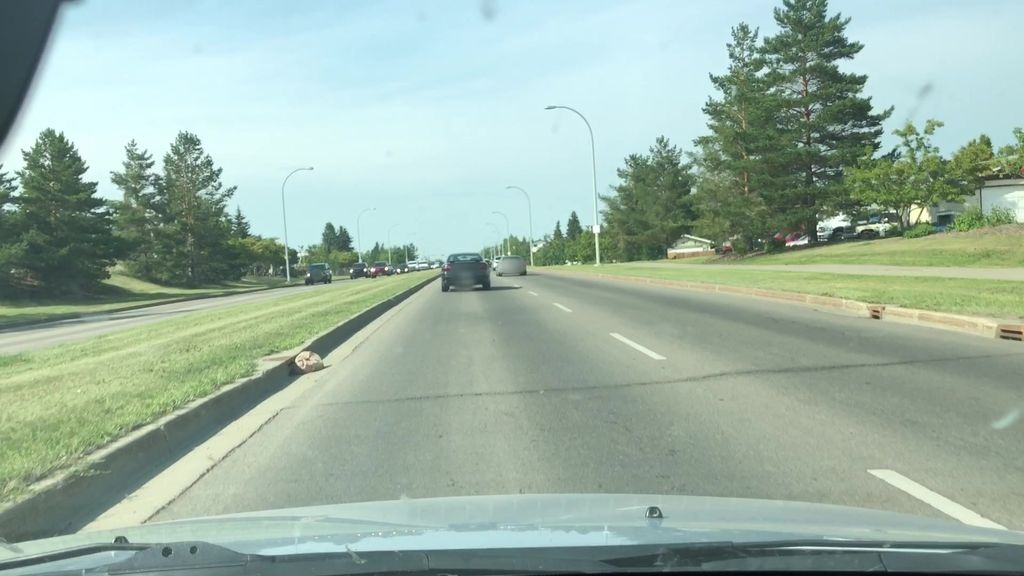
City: edmonton